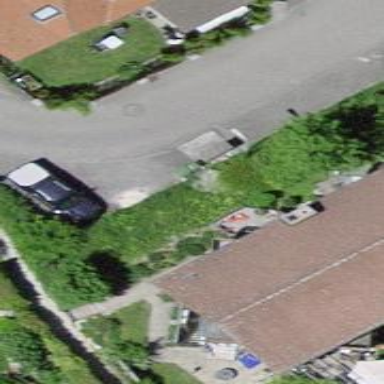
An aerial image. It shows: Terrace building.